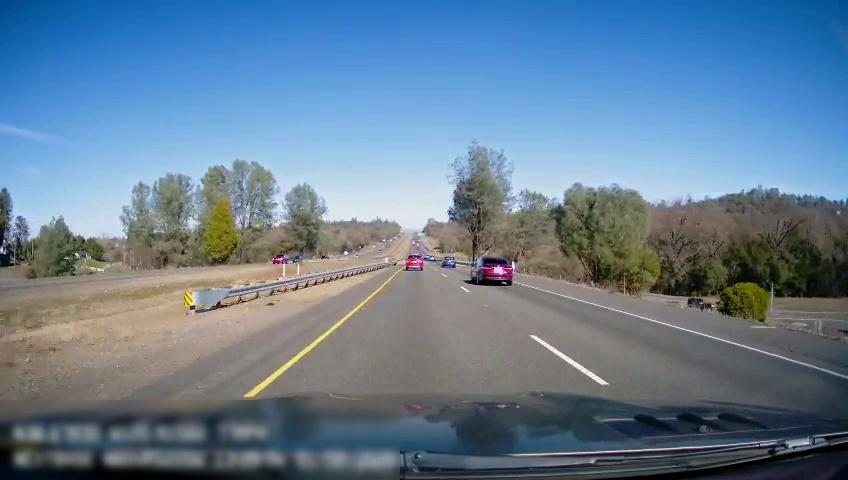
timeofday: Day
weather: Sunny
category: Drivable Space
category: Drivable Space
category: Vehicles | SUV
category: Vehicles | Car
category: Vehicles | Car
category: Vehicles | Car
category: Drivable Space
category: Vehicles | SUV
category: Lanes | Current Lane
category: Lanes | Current Lane
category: Lanes | Alternate Lane
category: Traffic | Signs